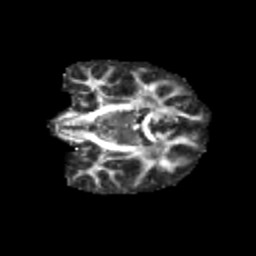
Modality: FA
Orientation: coronal
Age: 12
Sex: male
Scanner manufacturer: siemens
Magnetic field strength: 3 T
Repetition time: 3.8 s
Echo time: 0.07 s